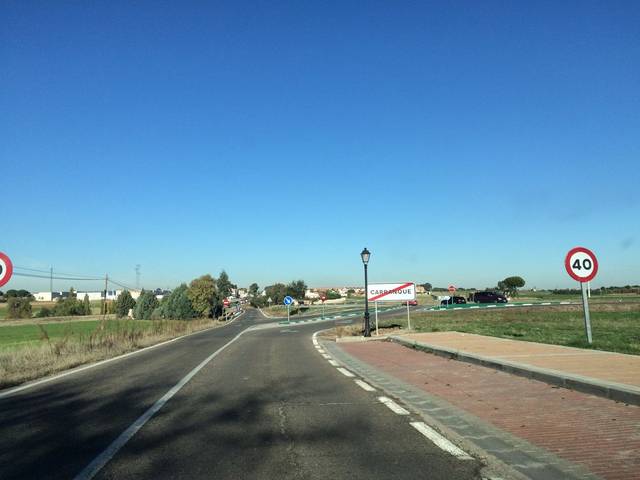
Region: Spain
Coordinates: 40.177, -3.891